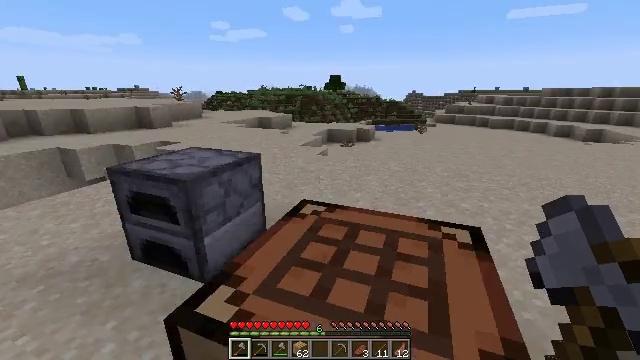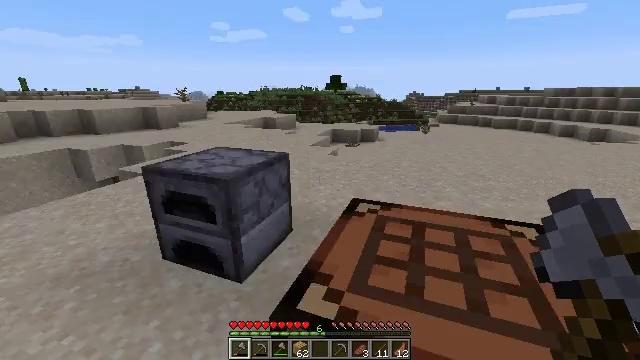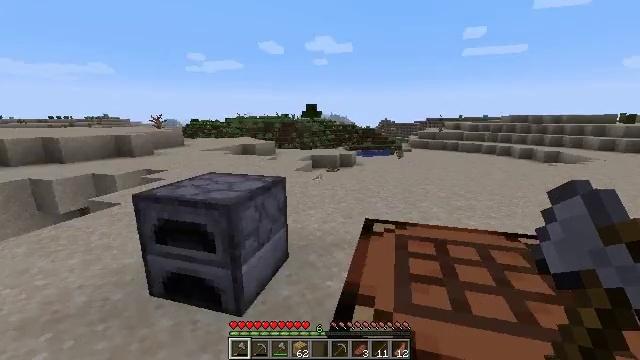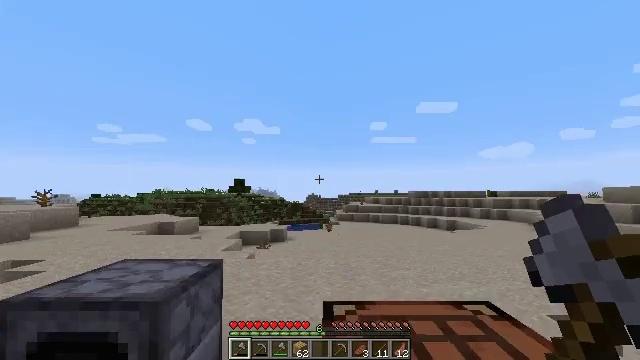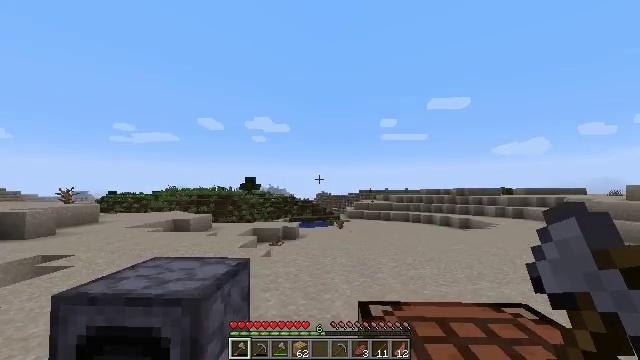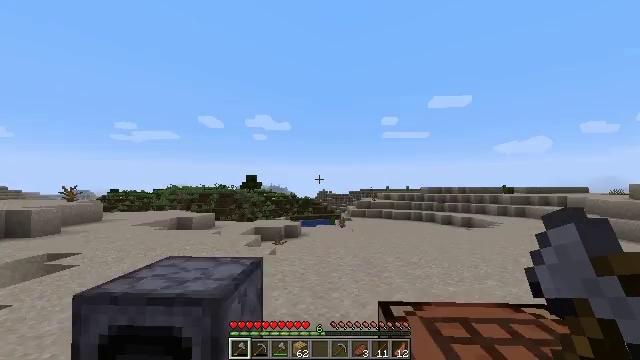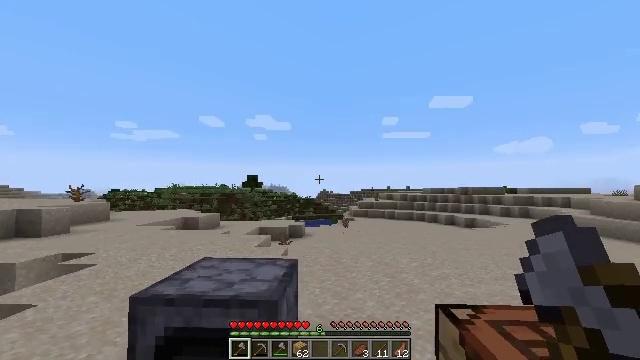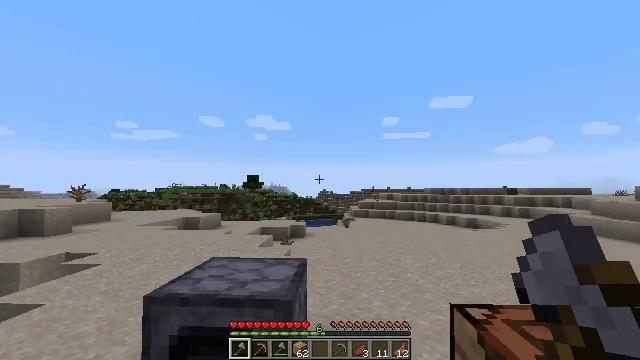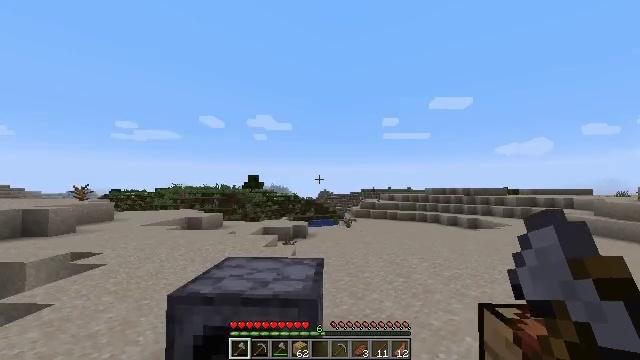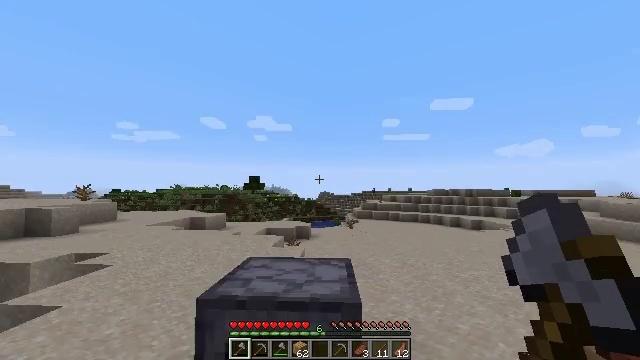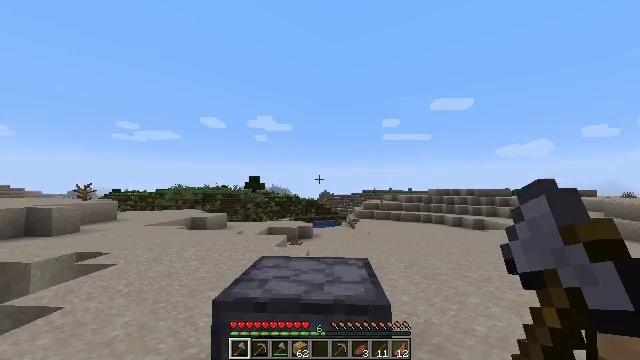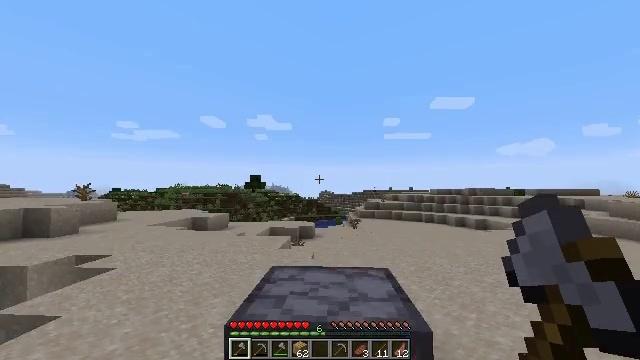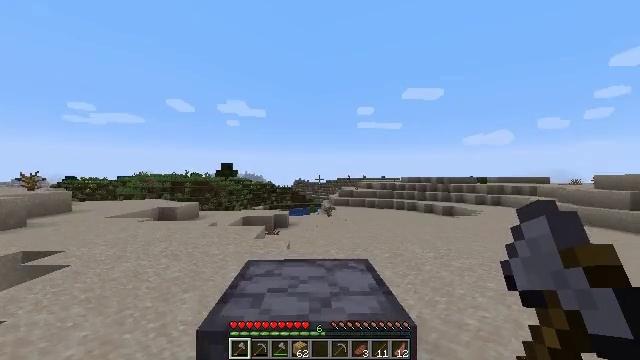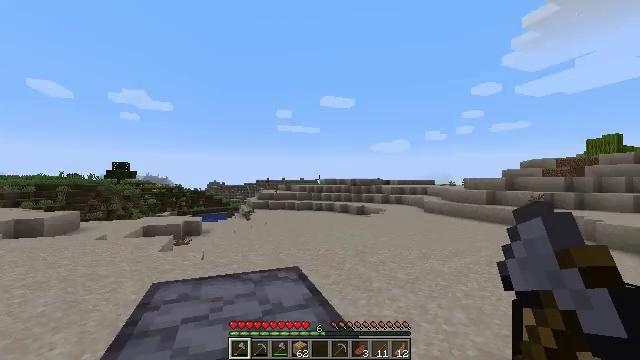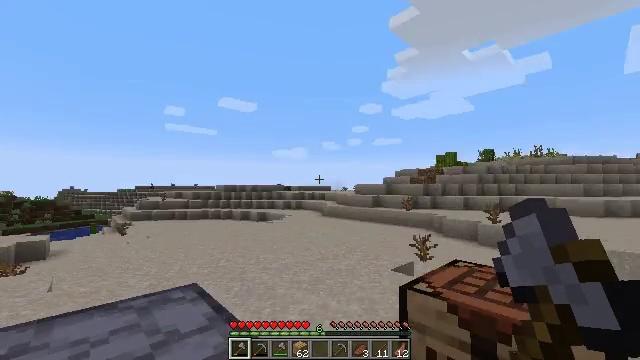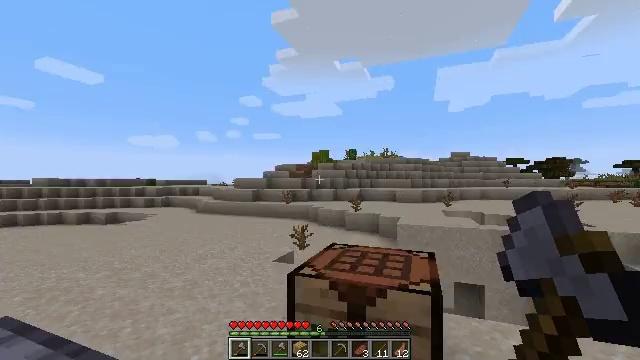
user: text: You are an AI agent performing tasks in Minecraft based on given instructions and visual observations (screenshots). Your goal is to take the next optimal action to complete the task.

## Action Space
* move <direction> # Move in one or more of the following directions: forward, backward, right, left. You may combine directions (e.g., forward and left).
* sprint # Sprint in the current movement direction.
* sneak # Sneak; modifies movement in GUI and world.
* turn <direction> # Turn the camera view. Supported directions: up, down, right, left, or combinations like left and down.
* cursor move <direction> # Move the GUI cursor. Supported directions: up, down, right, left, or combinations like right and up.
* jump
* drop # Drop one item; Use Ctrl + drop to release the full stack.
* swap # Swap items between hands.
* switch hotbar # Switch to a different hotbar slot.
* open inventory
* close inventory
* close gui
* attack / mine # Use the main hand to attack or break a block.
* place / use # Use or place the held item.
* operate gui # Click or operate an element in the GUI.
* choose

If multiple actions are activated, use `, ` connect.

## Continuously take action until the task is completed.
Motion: motion action
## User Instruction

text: Remove rotten flesh from the inventory.
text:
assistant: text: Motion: move left
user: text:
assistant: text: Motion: move left, turn right and up
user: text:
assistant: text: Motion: move left, turn right and up
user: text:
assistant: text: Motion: move left, turn left
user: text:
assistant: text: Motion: move left
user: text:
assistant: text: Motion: move left
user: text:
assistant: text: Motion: move left
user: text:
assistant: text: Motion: move forward and move left
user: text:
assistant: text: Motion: move forward and move left
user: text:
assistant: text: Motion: move forward and move left
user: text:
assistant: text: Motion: move forward
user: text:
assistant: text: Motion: move forward, turn right and down
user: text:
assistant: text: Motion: turn right
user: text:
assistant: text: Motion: turn right and up
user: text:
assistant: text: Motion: turn right and down
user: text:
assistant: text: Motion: turn right and down
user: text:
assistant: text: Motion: turn right and down
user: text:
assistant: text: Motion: turn right and down
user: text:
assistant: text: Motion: turn down
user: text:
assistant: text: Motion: no_op
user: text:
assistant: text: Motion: no_op
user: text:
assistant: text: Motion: move forward
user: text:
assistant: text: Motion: move forward
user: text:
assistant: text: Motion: move forward, turn down
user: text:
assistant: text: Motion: move forward, turn left and down
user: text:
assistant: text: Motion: move forward, turn left and down
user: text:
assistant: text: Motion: move forward, turn left
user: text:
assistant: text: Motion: move forward
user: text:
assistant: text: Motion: move forward
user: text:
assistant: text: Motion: move forward